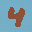
Label: 4